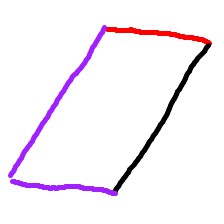
Shape: parallelogram